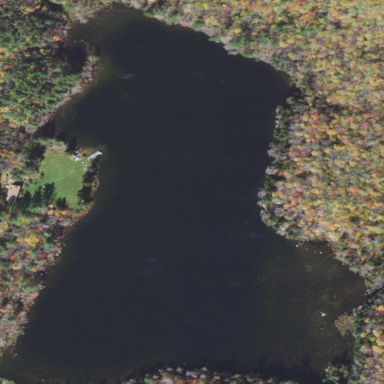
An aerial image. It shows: Pond in reservoir area surrounded by natural water.